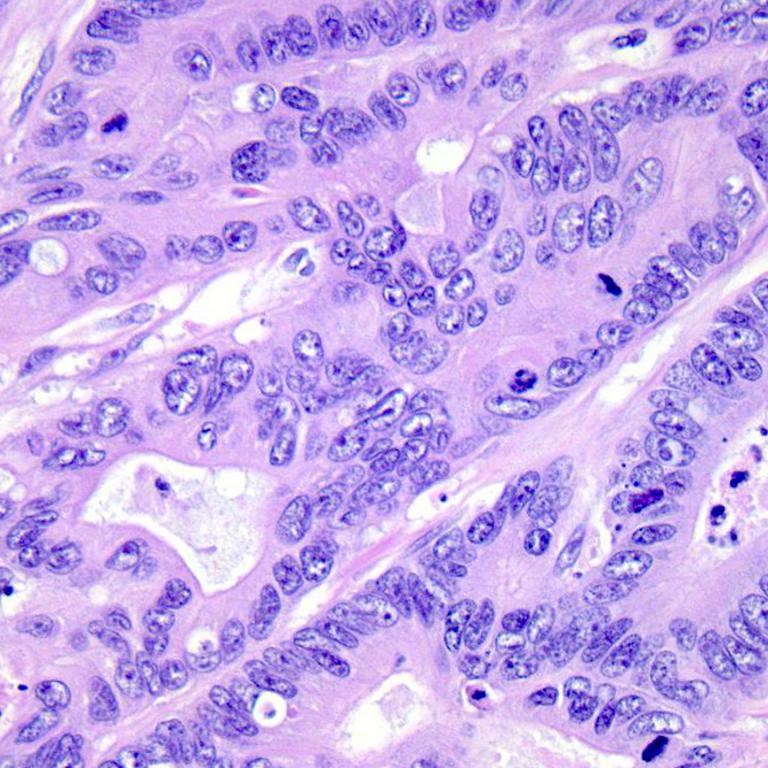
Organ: colon
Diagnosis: adenocarcinomas